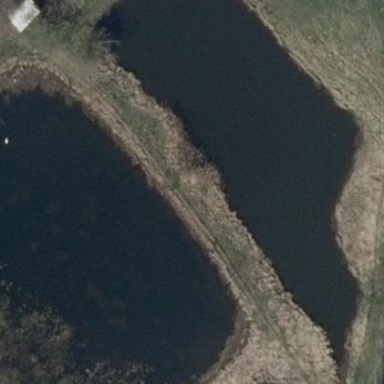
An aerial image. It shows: Pond surrounded by natural water.